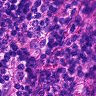
Metastatic tissue present: no